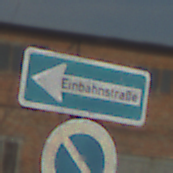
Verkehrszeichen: EinbahnstrasseLinksweisend
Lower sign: EingeschraenktesHalteverbot
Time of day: MorningAfternoon
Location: Outdoor (Suburban)
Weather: PartlyCloudy
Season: NotSpecified
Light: Natural